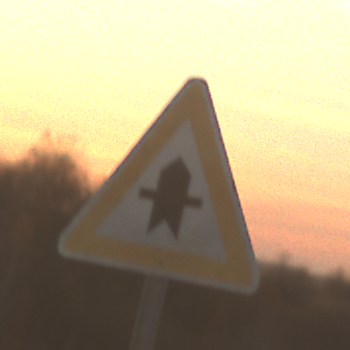
Verkehrszeichen: Vorfahrt
Umgebung: Outdoor, Nature
Tageszeit: SunriseSunset
Wetter: PartlyCloudy
Licht: Natural
Jahreszeit: NotSpecified
Kontrast: LowContrast